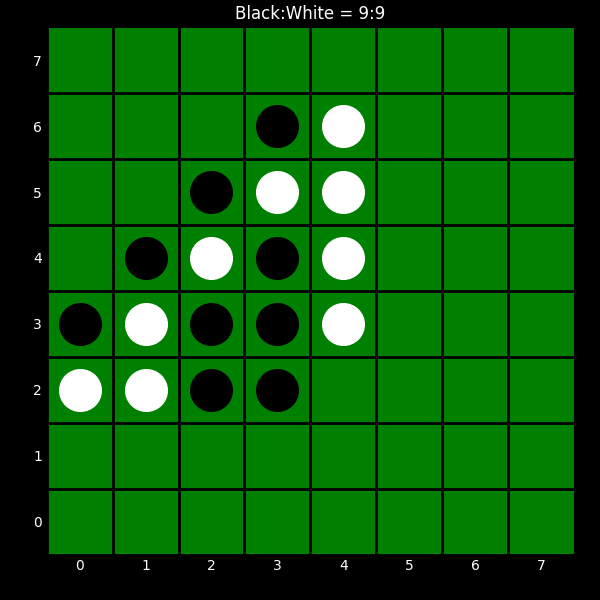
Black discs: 9
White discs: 9